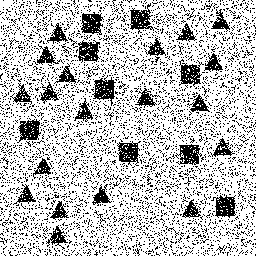
Squares: 9
Triangles: 19
Stars: 0
Total shapes: 28